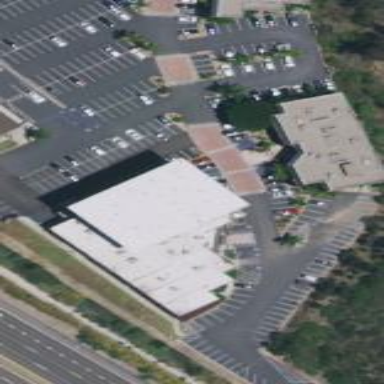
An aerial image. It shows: Commercial building.